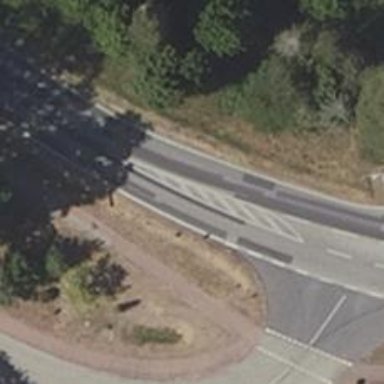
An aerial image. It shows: Secondary road with asphalt surface. There is cycle lane on the left and cycle track on the right.